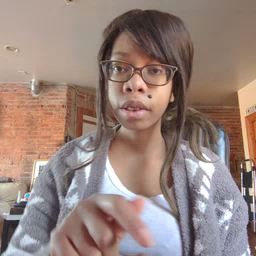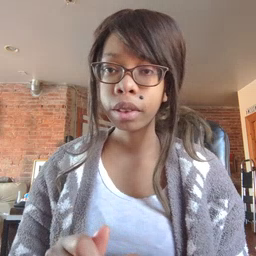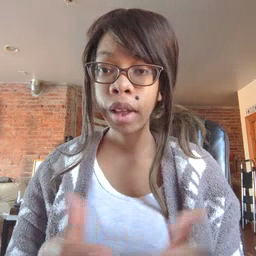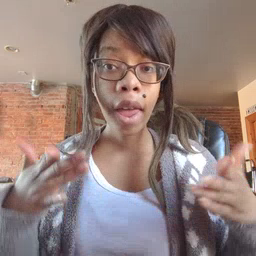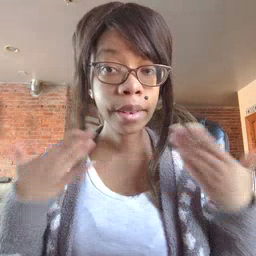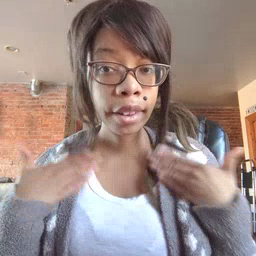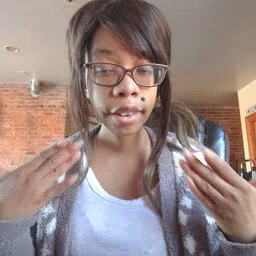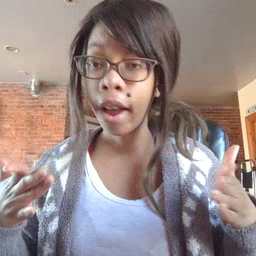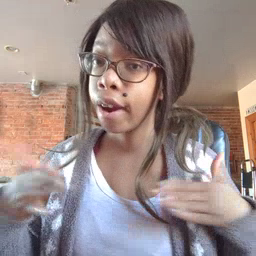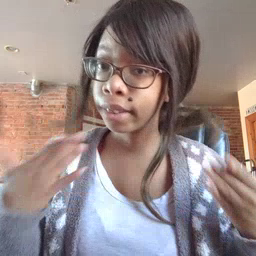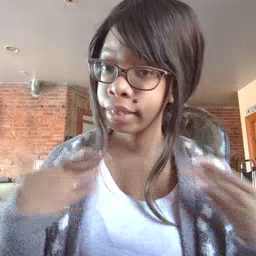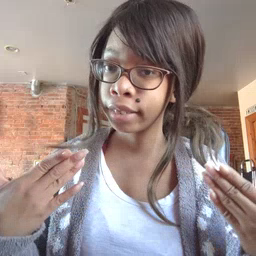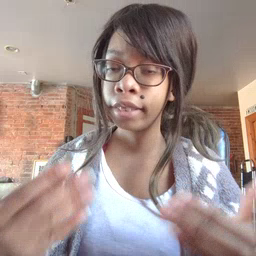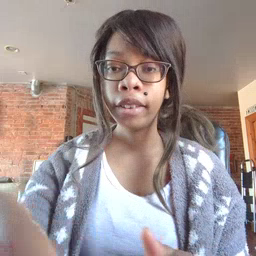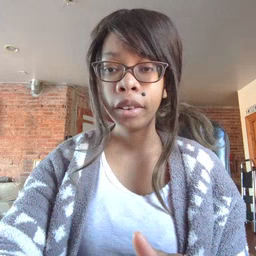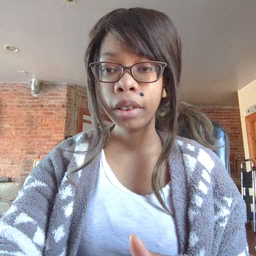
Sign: happy